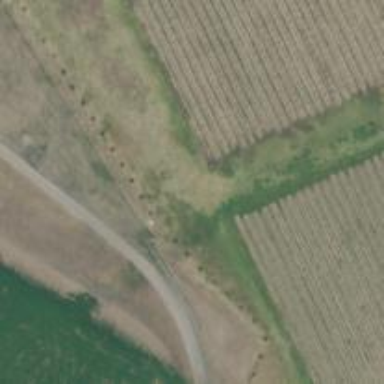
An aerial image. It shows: Agricultural area marked by row of trees.